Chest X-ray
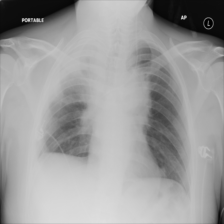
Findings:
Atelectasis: negative
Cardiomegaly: negative
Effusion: negative
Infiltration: negative
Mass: negative
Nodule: negative
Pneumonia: negative
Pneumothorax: negative
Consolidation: positive
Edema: negative
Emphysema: negative
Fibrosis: negative
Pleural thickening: negative
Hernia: negative